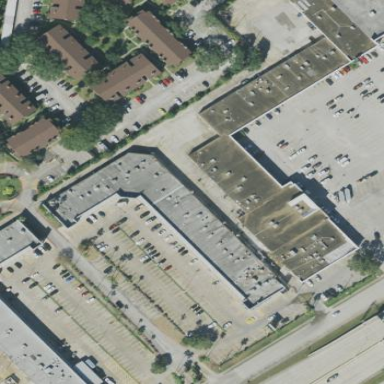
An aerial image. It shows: Retail building.